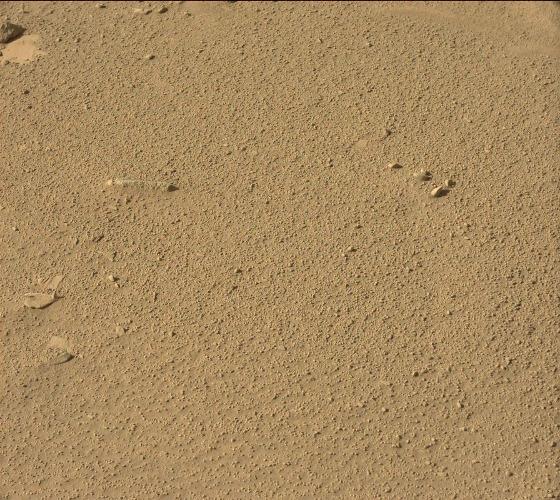
Terrain classes present: Bedrock, Gravel / Sand / Soil, Rock, Shadow